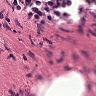
Metastatic tissue present: no